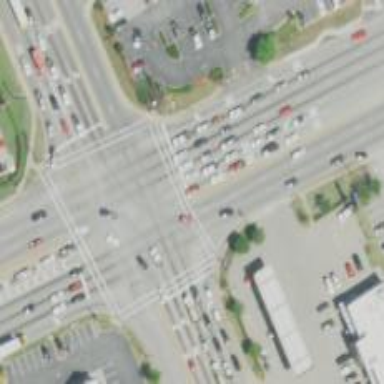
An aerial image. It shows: Uncontrolled road crossing with marked lines.